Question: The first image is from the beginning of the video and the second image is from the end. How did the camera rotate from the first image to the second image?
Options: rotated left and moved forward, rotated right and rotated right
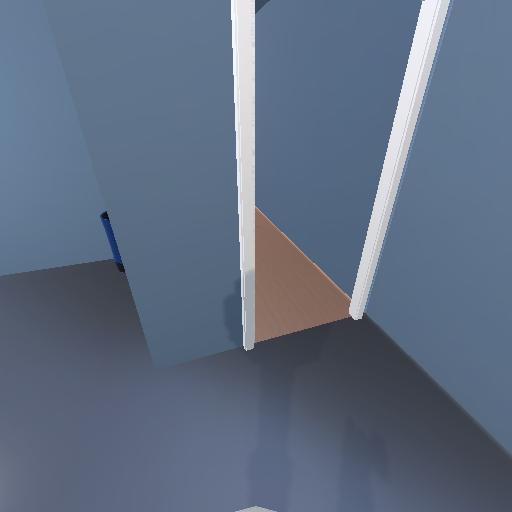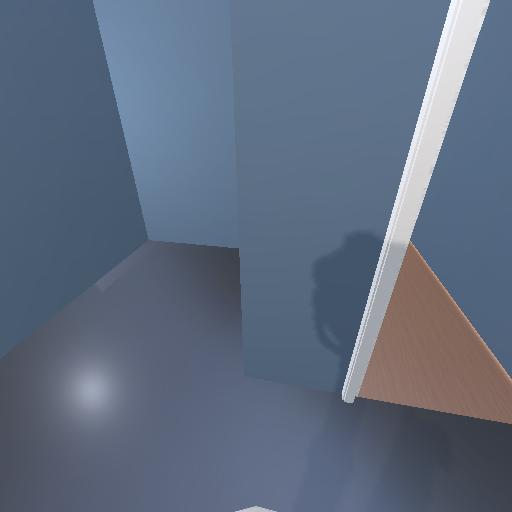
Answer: rotated left and moved forward